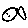
Label: fish